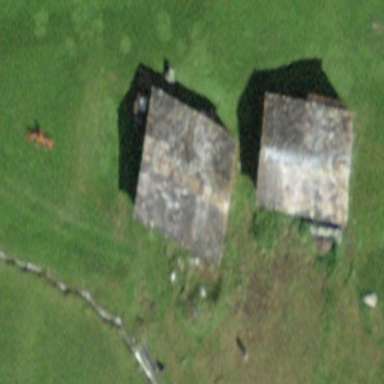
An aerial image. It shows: Farm auxiliary building.